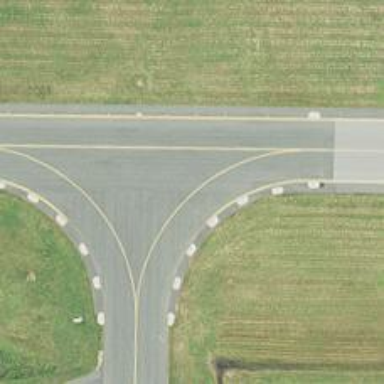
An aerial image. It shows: View of taxiway at the airport.